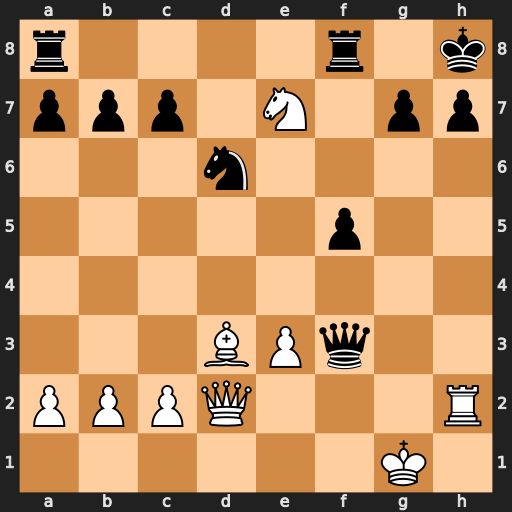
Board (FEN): r4r1k/ppp1N1pp/3n4/5p2/8/3BPq2/PPPQ3R/6K1
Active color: w
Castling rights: -
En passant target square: -
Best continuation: Rxh7+ Kxh7 Qh2+ Qh3 Qxh3#